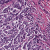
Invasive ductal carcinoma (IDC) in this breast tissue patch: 1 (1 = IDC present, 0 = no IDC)